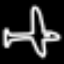
Label: airplane